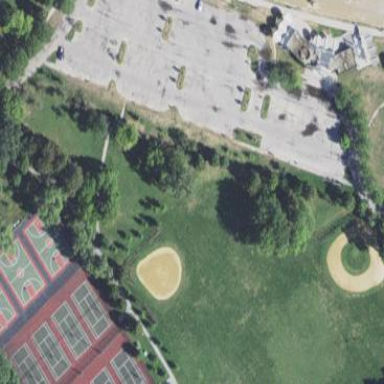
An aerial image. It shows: Baseball pitch for leisure and sports activities.